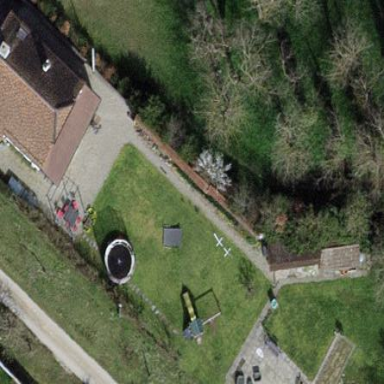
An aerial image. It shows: Garden enclosed by fence.